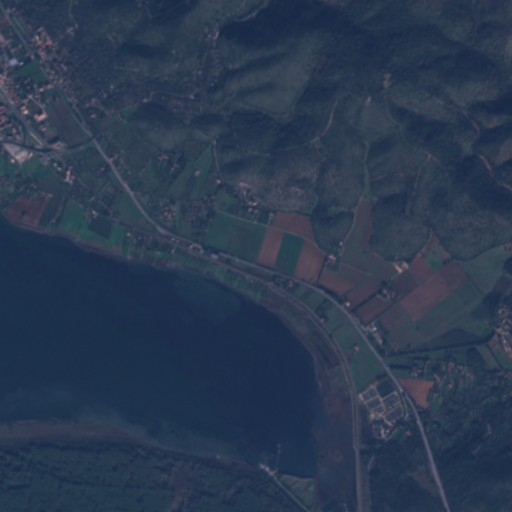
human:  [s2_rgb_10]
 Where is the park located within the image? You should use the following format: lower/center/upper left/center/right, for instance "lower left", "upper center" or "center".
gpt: The park is located in the upper left of the image.
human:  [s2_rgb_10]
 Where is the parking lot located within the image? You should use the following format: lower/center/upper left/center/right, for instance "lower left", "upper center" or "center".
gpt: The parking lot is located in the upper left of the image.
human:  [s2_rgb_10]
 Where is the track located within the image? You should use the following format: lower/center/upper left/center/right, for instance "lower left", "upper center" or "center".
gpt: There is no track in the image.